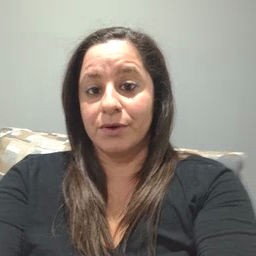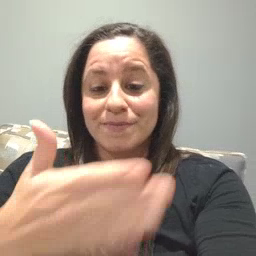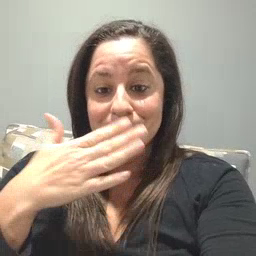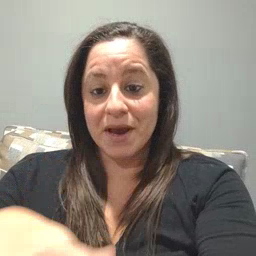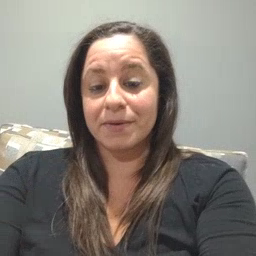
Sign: bad